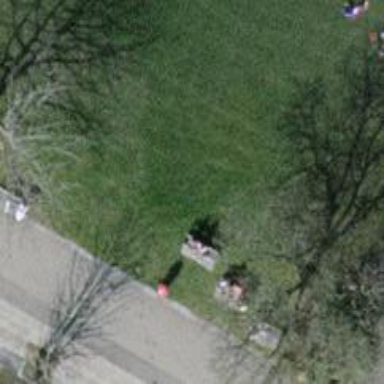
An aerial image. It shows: Bench for seating.